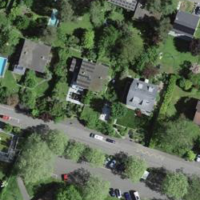
EUNIS habitat code: 55
Species observed at this site:
Hippocrepis emerus